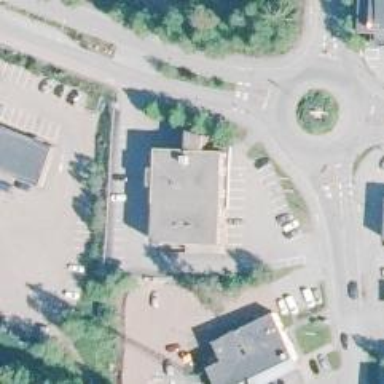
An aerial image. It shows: Pharmacy providing healthcare services.